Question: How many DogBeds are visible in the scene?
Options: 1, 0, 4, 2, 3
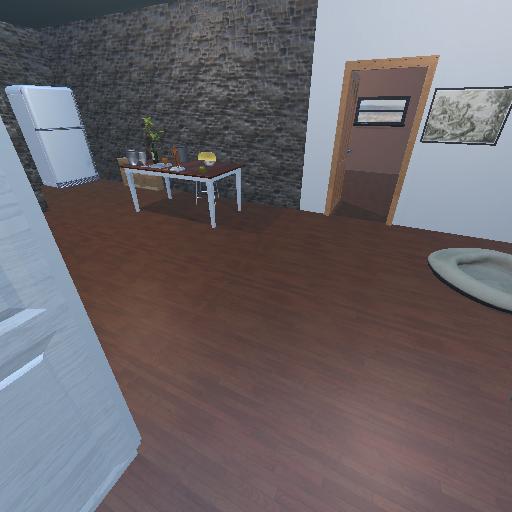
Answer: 1